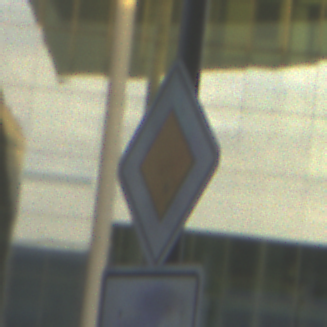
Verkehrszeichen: Vorfahrtsstrasse
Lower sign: VerlaufVorfahrtsstrasse6
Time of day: SunriseSunset
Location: Outdoor (Urban)
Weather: PartlyCloudy
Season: NotSpecified
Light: Natural